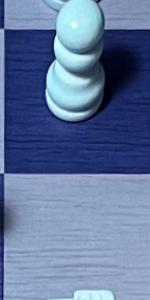
Label: Empty